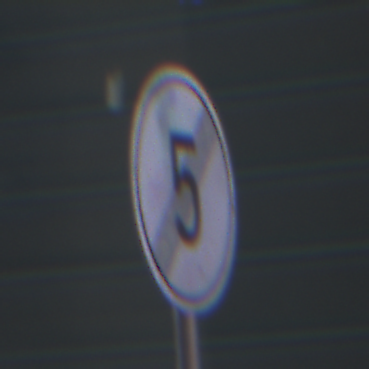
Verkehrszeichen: EndeGeschwindigkeit5
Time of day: MorningAfternoon
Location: Outdoor (Urban)
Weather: PartlyCloudy
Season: NotSpecified
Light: Natural